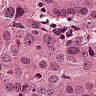
Metastatic tissue present: yes